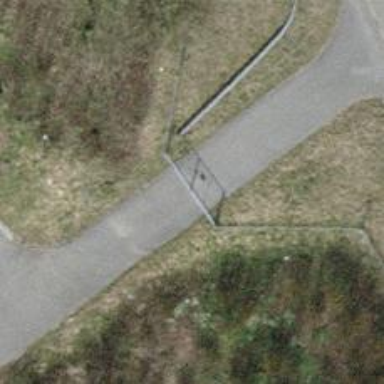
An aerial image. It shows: Gate.